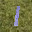
Label: 1